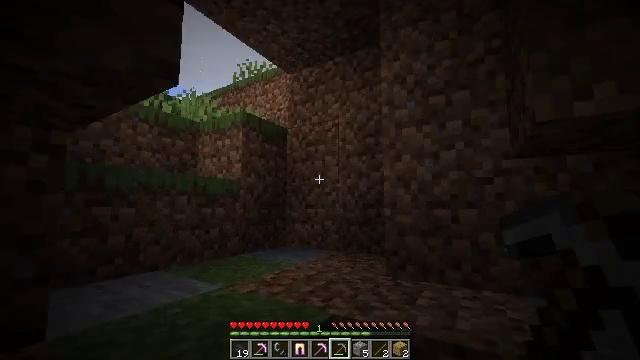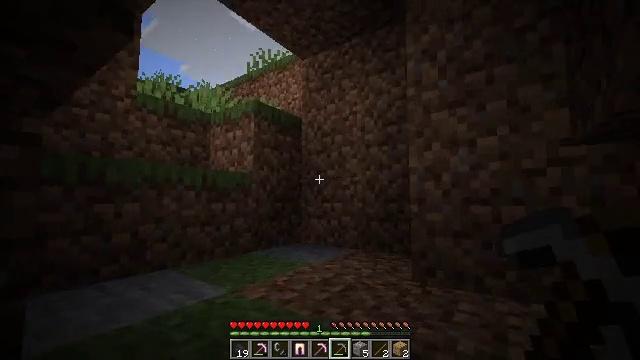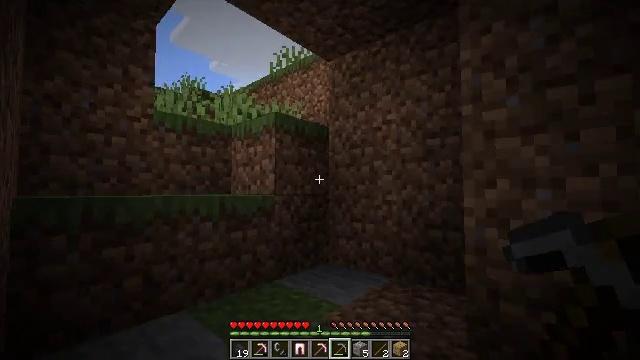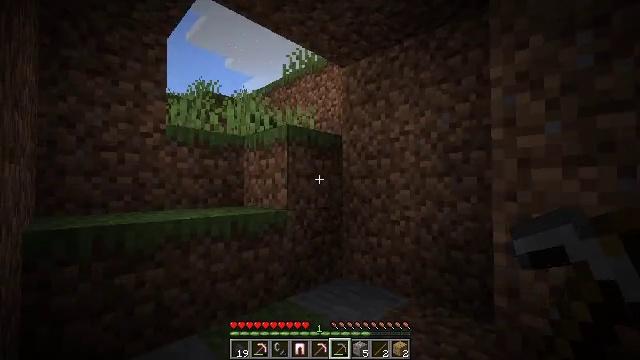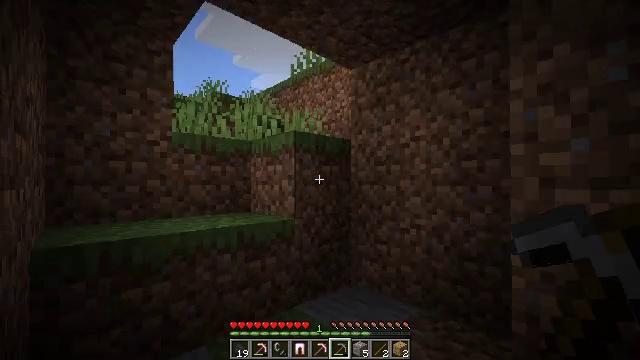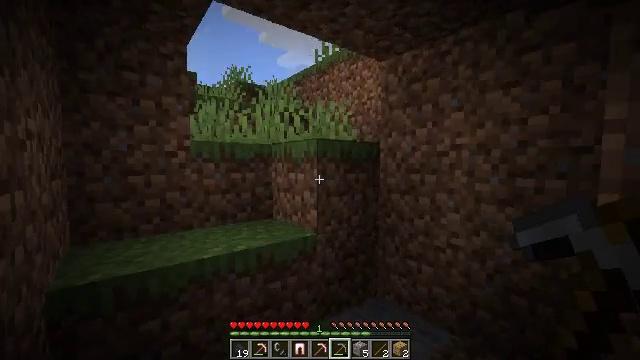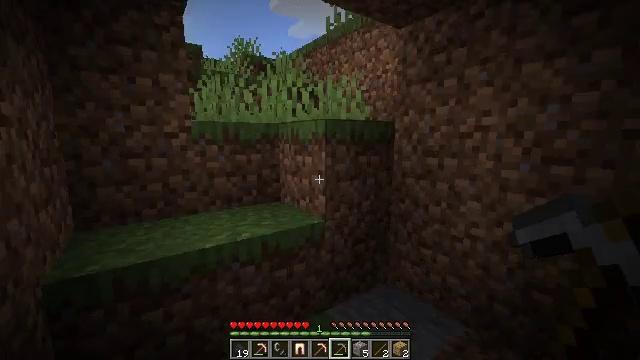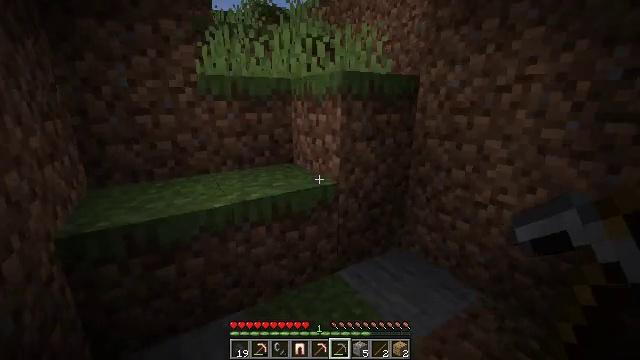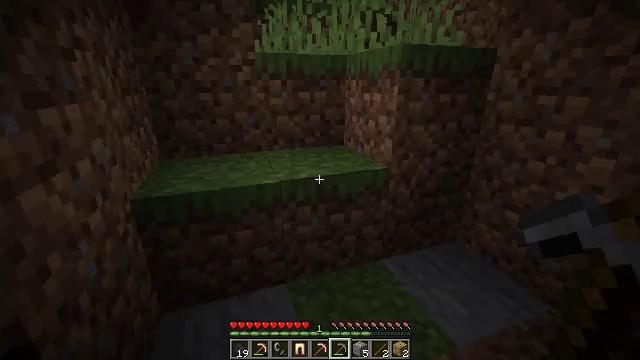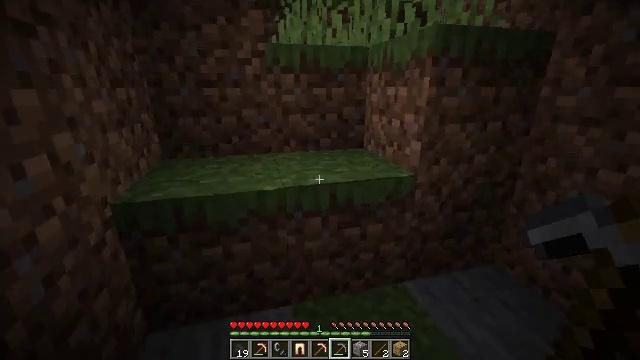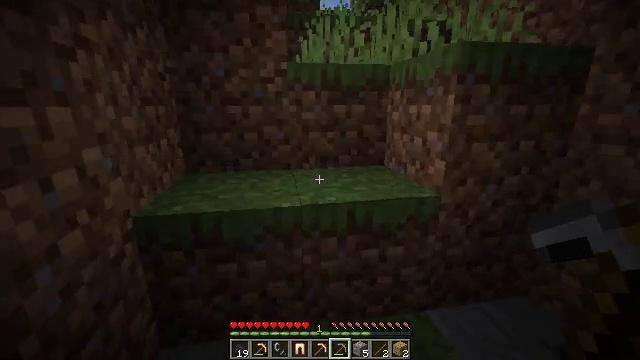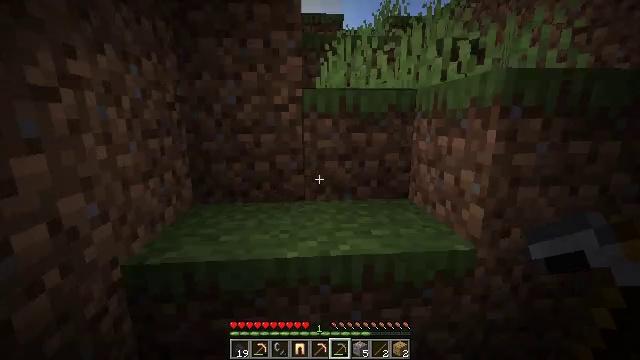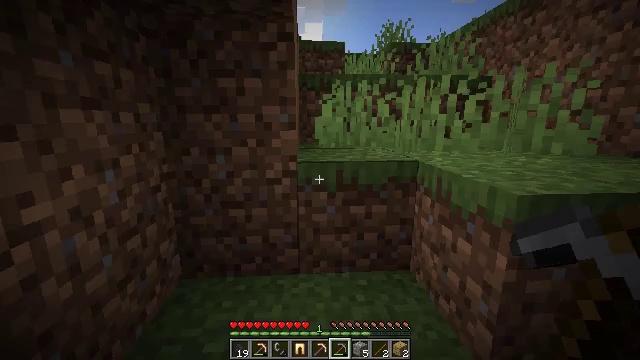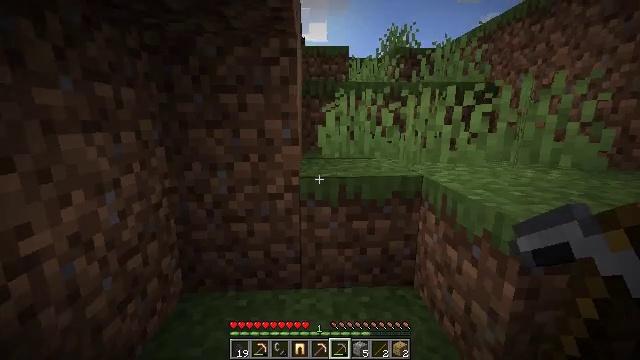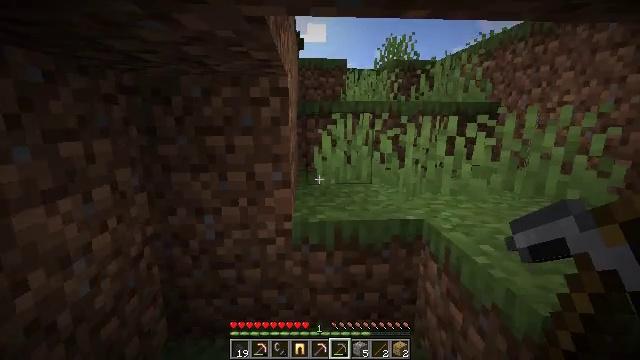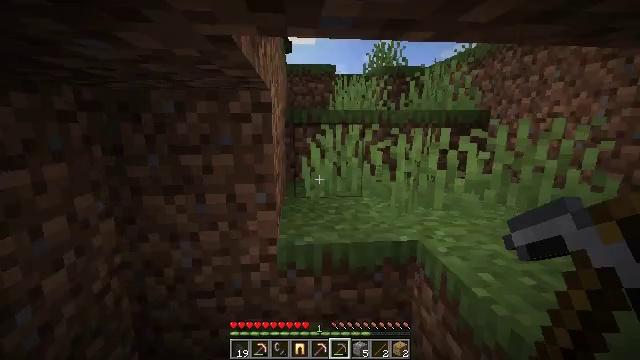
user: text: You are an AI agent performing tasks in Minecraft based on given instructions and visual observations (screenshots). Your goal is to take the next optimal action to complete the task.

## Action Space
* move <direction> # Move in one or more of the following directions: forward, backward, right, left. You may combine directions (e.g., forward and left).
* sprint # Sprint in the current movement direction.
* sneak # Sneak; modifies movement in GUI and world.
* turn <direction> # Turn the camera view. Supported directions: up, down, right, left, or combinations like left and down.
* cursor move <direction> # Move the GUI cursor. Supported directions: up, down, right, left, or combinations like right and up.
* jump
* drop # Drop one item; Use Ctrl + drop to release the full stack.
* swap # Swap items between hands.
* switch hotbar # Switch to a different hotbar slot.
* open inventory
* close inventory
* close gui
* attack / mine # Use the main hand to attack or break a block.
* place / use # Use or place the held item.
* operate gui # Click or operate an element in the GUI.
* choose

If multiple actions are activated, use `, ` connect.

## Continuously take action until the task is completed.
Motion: motion action
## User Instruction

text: Collect oak log for crafting.
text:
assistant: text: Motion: move forward, turn left and down
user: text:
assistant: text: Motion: move forward, turn left and down, jump
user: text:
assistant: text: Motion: move forward, turn left and down, jump
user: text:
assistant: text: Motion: move forward, turn left, jump
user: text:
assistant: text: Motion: move forward, turn left and down, jump
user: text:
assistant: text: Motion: move forward, turn left and down
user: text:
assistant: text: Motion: move forward, turn left and down
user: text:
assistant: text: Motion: move forward, turn left and down
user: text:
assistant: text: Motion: move forward, turn left and up
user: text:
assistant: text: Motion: move forward, turn left and up
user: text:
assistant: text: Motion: move forward, turn left and up, jump
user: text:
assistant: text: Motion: move forward, jump
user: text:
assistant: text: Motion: move forward, jump
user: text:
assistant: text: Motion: move forward, jump
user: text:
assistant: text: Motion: move forward, turn right, jump
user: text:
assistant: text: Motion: move forward, turn right and up, jump
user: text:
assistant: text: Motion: move forward, turn right and up, jump
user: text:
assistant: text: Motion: move forward, turn right, jump
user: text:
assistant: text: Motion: move forward, jump
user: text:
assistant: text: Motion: move forward, jump
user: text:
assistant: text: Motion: move forward, jump
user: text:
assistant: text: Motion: move forward, jump
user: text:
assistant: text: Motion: move forward, jump
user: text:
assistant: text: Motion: move forward, jump
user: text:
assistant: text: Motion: move forward, jump
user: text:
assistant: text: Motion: move forward, jump
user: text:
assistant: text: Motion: move forward, jump
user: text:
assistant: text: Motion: move forward and move left, jump
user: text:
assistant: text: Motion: move forward and move left, jump
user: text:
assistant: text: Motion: move forward and move left, jump